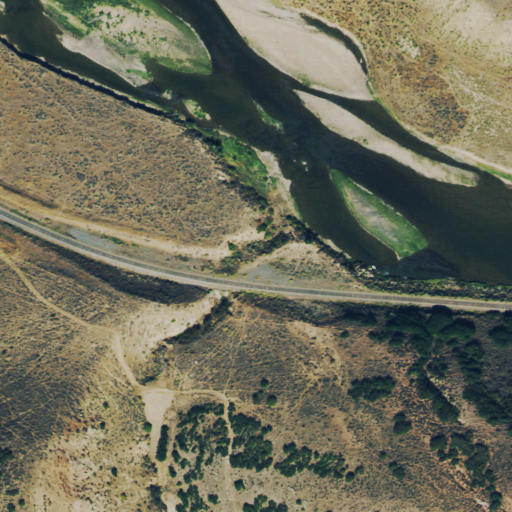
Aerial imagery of valley in Colorado named Post Oak Draw containing shrub, open water, deciduous forest, grassland, and herbaceous wetlands